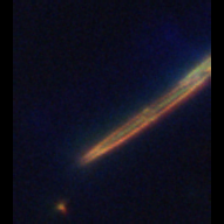
Taxon: Psuedo-nitzschia
Group: Diatoms